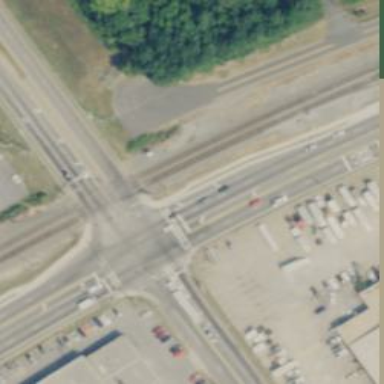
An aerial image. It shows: Railway crossing.